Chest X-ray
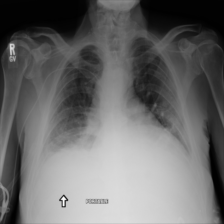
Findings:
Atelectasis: positive
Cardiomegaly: negative
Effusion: positive
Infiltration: negative
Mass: negative
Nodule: negative
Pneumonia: negative
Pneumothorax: negative
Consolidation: negative
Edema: negative
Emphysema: negative
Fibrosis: negative
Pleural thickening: negative
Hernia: negative